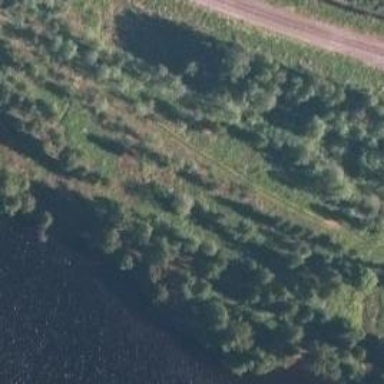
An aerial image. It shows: Abandoned railway.